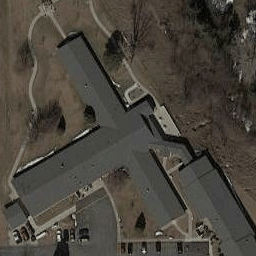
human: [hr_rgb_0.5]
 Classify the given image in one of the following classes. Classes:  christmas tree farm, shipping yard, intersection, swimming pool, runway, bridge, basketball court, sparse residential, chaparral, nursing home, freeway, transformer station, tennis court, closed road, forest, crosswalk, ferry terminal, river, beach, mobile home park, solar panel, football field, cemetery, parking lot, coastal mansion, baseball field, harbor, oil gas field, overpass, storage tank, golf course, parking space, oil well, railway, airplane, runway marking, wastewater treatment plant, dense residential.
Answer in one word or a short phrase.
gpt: nursing home